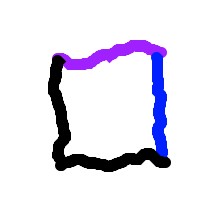
Shape: square